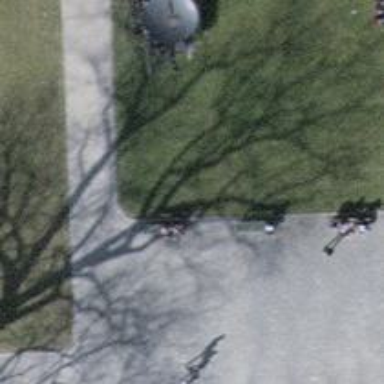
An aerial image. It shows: Bench.